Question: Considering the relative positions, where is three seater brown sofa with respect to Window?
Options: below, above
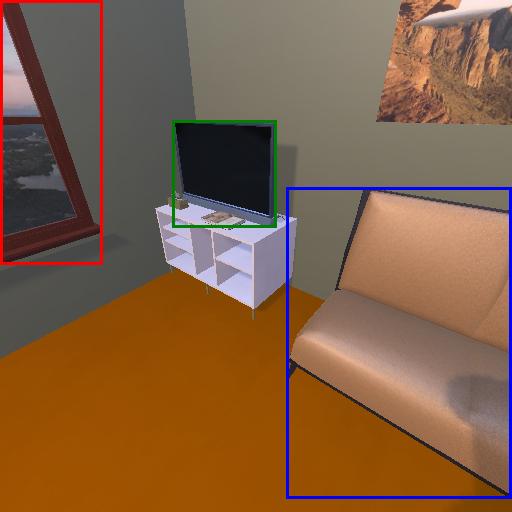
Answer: below